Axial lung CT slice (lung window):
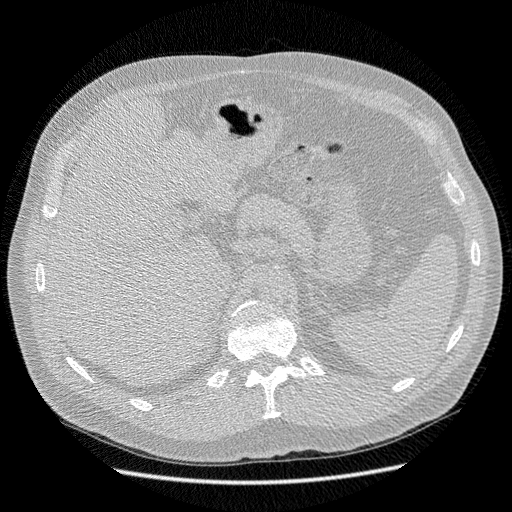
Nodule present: no